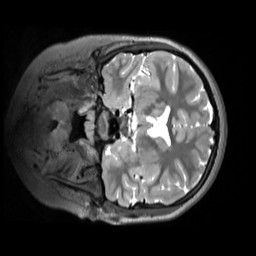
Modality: T2w
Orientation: coronal
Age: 11
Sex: male
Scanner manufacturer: siemens
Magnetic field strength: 3 T
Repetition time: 3.2 s
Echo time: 0.408 s